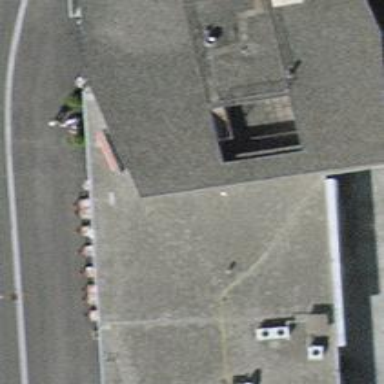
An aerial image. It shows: Restaurant.